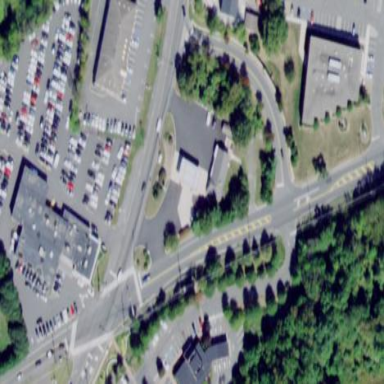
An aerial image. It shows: Fuel station.